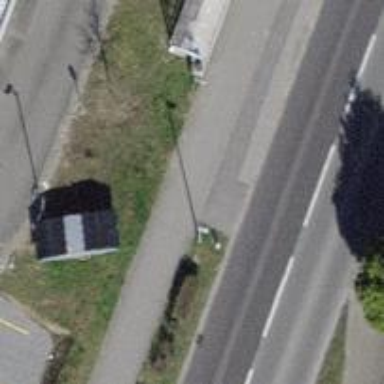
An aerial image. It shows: Bus stop with shelter. It is platform for public transport.